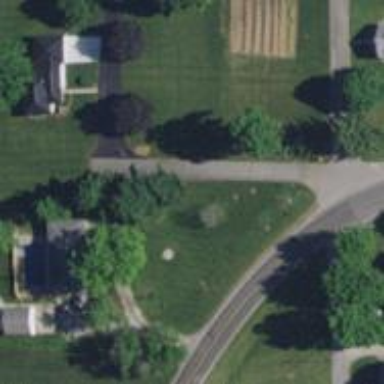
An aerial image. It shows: Residential road.